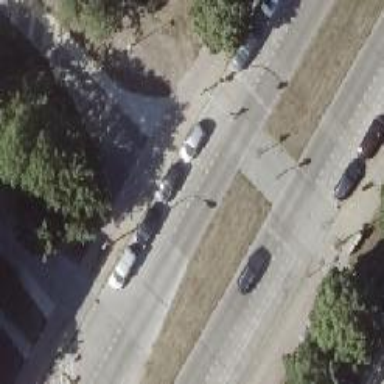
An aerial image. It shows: Sidewalk along the footway.